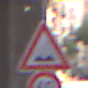
Verkehrszeichen: UnebeneFahrbahn
Zusatzzeichen unten: Geschwindigkeit60
Umgebung: Outdoor, Urban
Tageszeit: MorningAfternoon
Wetter: PartlyCloudy
Licht: Natural
Jahreszeit: NotSpecified
Kontrast: MediumContrast